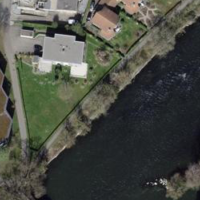
EUNIS habitat code: 15
Species observed at this site:
Lamium maculatum